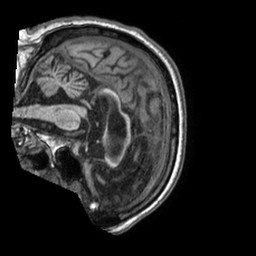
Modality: T1w
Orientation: sagittal
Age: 67
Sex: female
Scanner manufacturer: philips
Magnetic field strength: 1.5 T
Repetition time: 0.007139 s
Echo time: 0.003234 s